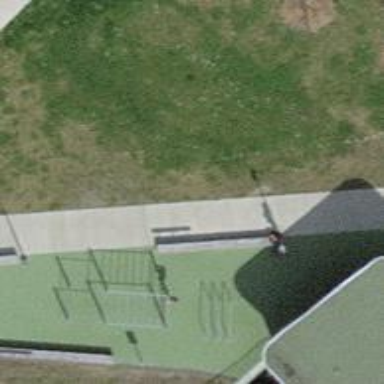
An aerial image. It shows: Concrete bench.